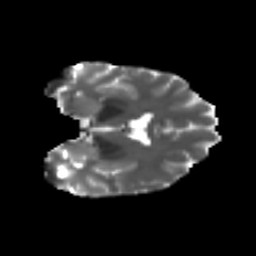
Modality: T2w
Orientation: coronal
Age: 50
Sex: female
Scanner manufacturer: ge
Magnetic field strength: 3 T
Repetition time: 7.8 s
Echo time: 0.0606 s